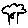
Label: tree